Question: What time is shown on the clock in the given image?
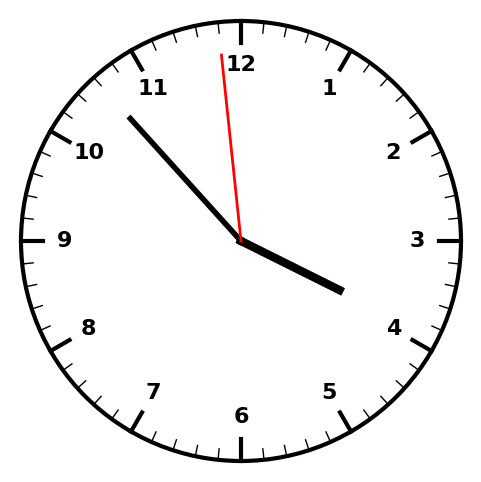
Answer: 03:52:59